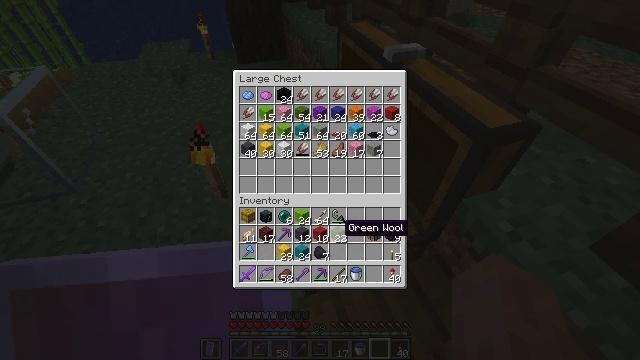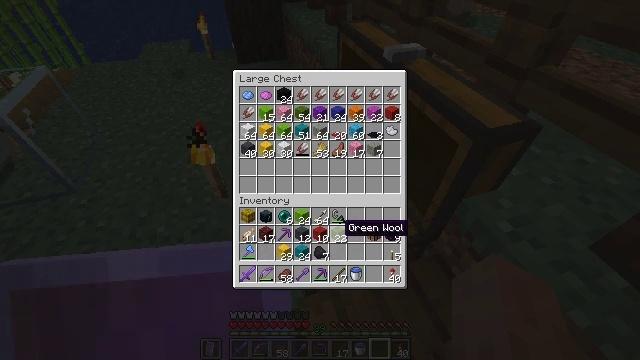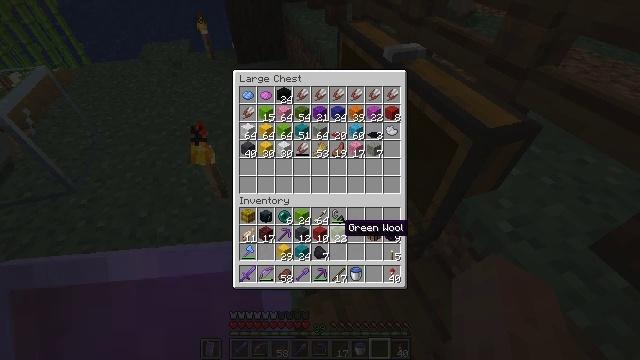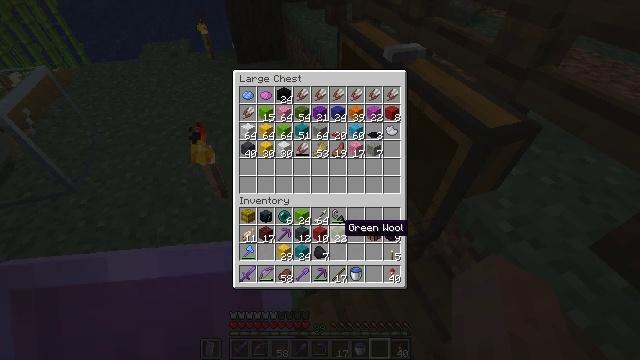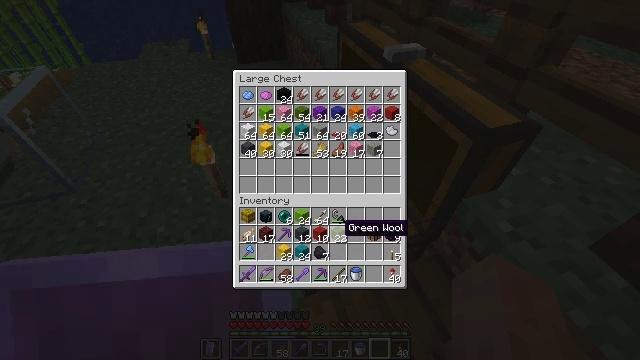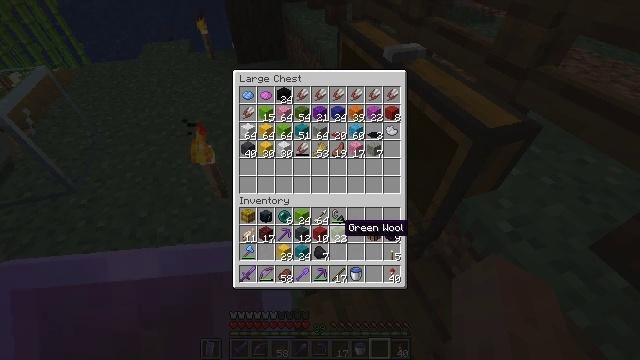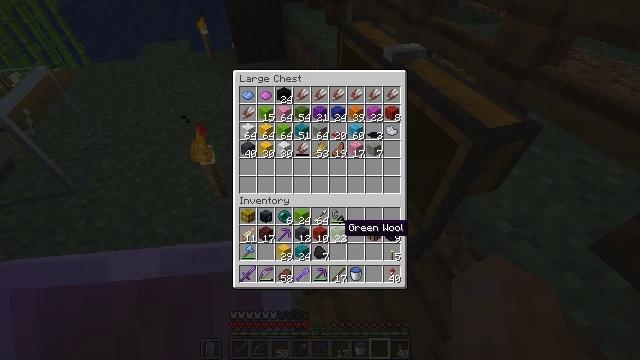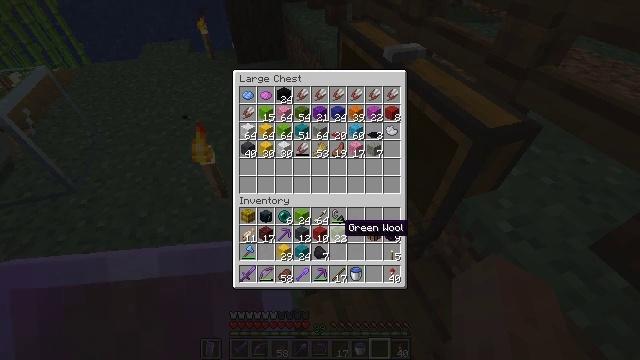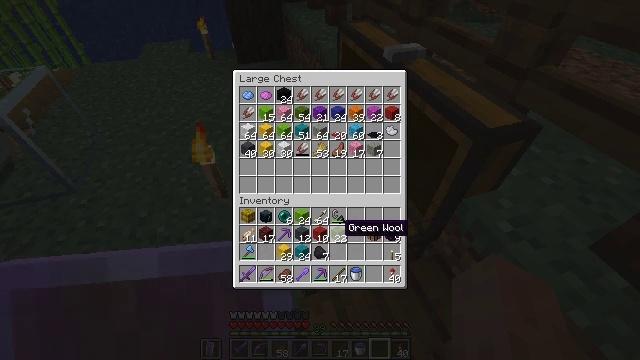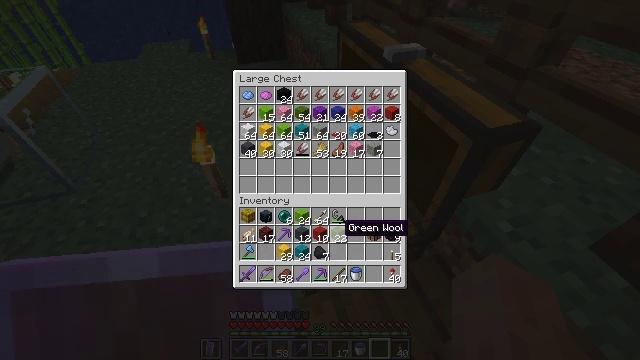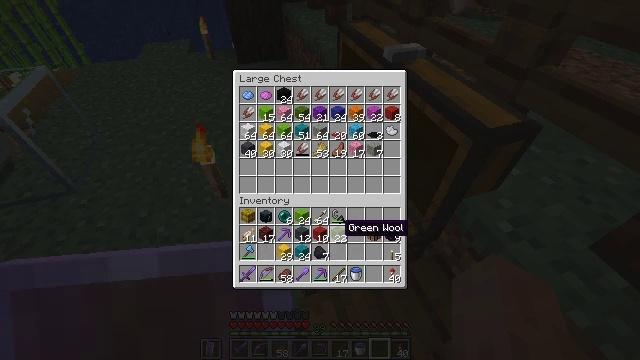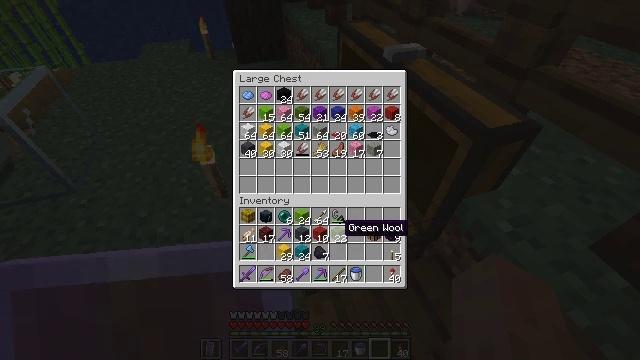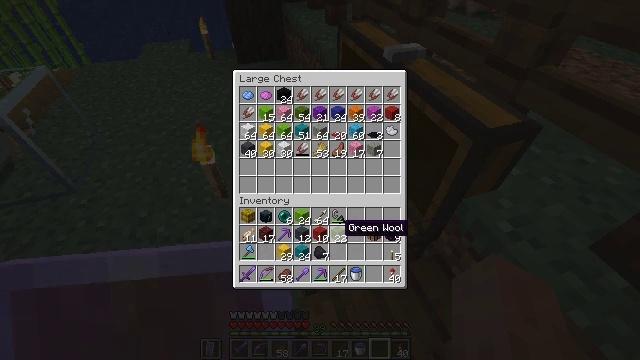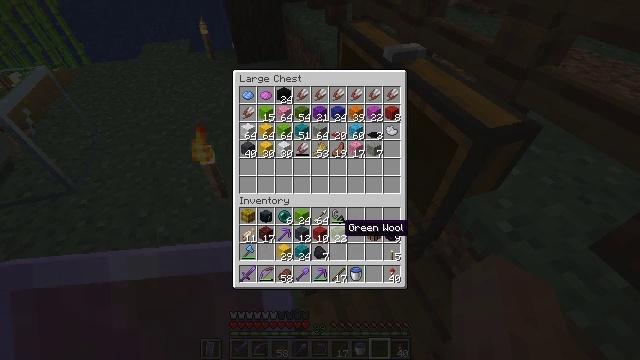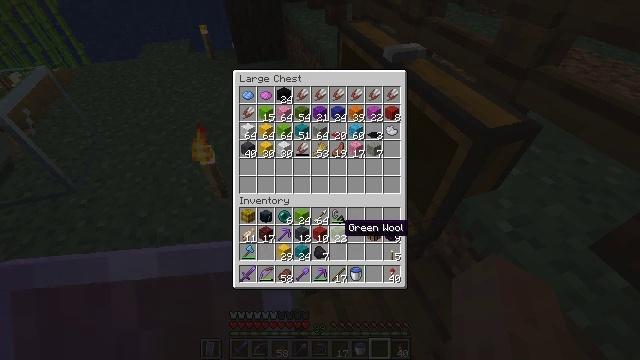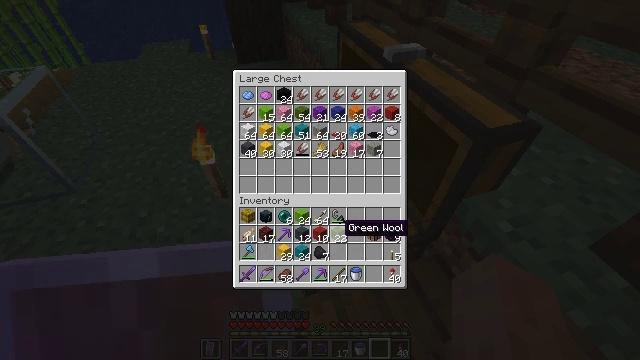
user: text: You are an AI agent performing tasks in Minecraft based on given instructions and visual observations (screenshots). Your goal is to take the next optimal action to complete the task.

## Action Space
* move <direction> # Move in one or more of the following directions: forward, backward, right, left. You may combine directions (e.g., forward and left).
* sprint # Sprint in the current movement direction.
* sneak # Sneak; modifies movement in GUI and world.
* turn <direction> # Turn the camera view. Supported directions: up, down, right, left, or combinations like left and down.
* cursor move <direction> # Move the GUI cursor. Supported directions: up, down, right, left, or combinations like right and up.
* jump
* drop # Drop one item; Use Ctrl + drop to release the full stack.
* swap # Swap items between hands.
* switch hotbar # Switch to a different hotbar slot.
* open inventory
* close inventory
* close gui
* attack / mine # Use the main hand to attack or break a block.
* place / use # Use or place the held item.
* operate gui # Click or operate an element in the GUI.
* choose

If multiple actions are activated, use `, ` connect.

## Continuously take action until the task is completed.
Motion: motion action
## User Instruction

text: craft item cyan carpet
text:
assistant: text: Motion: sneak
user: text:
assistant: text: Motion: sneak
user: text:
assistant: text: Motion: sneak
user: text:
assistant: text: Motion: sneak
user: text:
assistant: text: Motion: sneak
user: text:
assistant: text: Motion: sneak
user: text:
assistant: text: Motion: sneak
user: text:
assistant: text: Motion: sneak
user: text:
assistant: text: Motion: sneak
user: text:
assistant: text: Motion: sneak
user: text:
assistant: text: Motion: sneak
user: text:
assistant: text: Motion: sneak
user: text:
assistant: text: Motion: sneak
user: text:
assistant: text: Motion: sneak
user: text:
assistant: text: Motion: sneak
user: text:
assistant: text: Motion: sneak
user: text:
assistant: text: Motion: sneak
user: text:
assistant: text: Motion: sneak
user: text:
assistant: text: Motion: sneak
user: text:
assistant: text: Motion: sneak, attack / mine
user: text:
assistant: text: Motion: sneak, attack / mine
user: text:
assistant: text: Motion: sneak, attack / mine
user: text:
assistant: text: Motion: sneak
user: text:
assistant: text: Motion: sneak, turn left
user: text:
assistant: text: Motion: sneak
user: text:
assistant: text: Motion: sneak
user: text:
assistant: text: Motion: sneak
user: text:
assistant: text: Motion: sneak
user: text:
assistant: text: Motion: sneak, attack / mine
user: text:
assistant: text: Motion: sneak, attack / mine